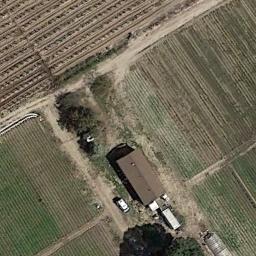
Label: sparse_residential